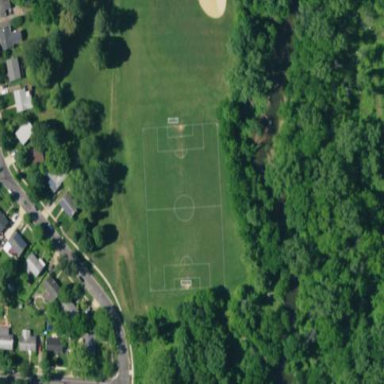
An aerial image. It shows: Soccer pitch with grass surface for leisure and sports.